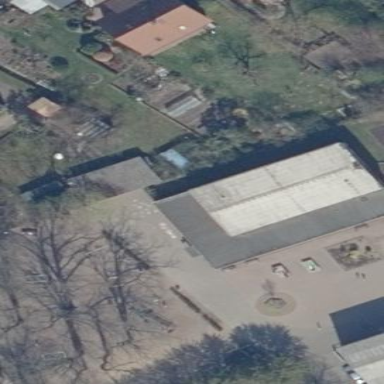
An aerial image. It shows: School building.